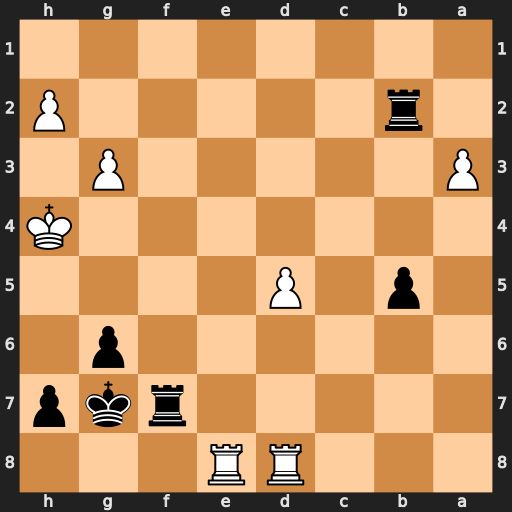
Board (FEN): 3RR3/5rkp/6p1/1p1P4/7K/P5P1/1r5P/8
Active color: b
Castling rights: -
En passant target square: -
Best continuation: Rxh2+ Kg4 h5+ Kg5 Rf5#